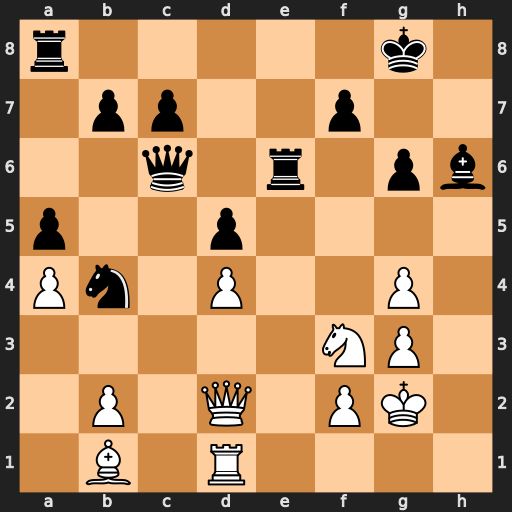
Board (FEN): r5k1/1pp2p2/2q1r1pb/p2p4/Pn1P2P1/5NP1/1P1Q1PK1/1B1R4
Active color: w
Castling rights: -
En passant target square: -
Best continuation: Qxh6 Re2 Rh1 Qf6 Qh7+